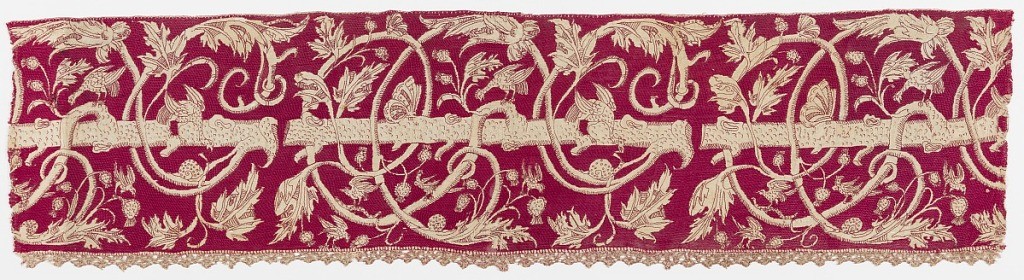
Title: Band
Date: late 16th–early 17th century
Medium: silk embroidery on linen foundation Technique: embroidered in counted back and stem stitches on plain weave foundation; bobbin lace edging Label: linen embroidered with silk in counted back and stem stitches
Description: Border of natural linen, embroidered with red silk; the red outlines the details of the pattern but also fills in the background entirely. Central trunk entwined with wildly curving branches; flowers, birds and butterflies throughout. Trimmed on one long side with gold bobbin lace.